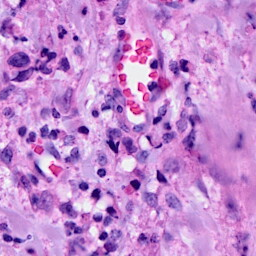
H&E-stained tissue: Breast